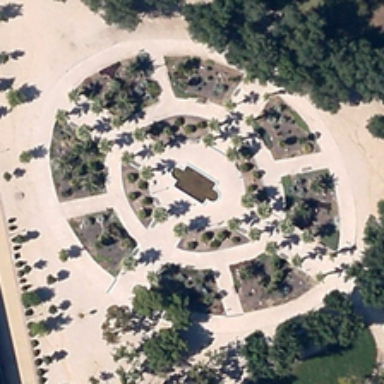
There are sparse trees on the oval shaped square with white paths .